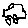
Label: car